Question: I'm developing the app to work both on iphone4 and iPhone 5. I'm using the following code to get the screen size
'''
CGRect screenBounds = [[UIScreen mainScreen] bounds];
'''

am using the iPhone 5 simulator but it showing the screen size of iPhone 4.
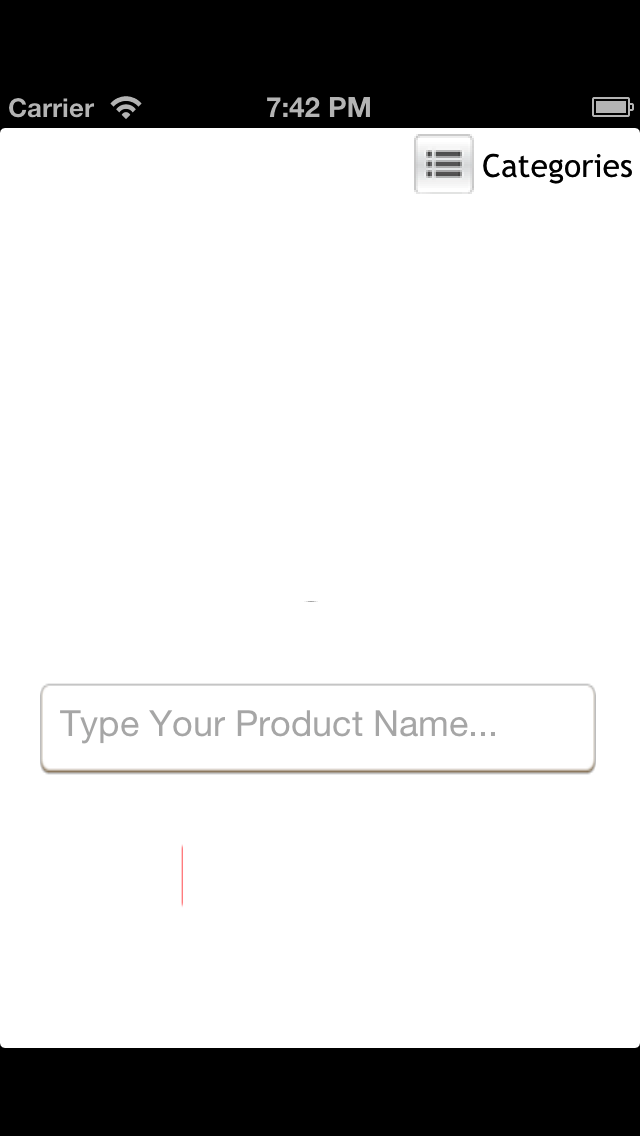
Answer: On the simulator make sure you have set to iPhone (Retina 4-inch).
You can do this by going simulator menu at the top go to Hardware>>Device>>iPhone (Retina 4-inch) that will change the phone simulator to the iPhone 5 version.
If this is set then you may need to add a launch image for the iPhone 5. 'Default-568h@2x.png' if this is missing it will not launch in iPhone (Retina 4-inch).
I have also answer another question <URL> that may help.